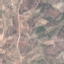
Land use / land cover class: PermanentCrop